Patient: sex M, age 46
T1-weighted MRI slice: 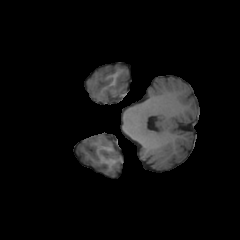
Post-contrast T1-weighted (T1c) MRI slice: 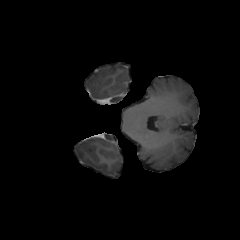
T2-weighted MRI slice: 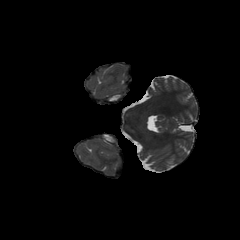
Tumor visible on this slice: no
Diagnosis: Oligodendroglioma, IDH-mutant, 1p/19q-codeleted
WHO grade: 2